Field crop: maize
Growth stage: 1
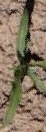
Species: maize